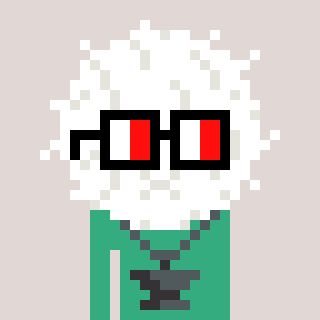
a pixel art character with square glasses with black frames and red eyes, a cottonball-shaped head and a teal-colored body on a warm background